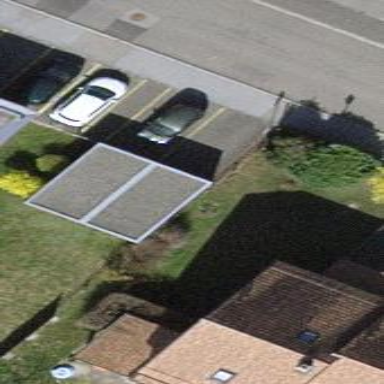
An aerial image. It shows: Group of garages.